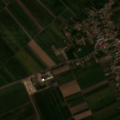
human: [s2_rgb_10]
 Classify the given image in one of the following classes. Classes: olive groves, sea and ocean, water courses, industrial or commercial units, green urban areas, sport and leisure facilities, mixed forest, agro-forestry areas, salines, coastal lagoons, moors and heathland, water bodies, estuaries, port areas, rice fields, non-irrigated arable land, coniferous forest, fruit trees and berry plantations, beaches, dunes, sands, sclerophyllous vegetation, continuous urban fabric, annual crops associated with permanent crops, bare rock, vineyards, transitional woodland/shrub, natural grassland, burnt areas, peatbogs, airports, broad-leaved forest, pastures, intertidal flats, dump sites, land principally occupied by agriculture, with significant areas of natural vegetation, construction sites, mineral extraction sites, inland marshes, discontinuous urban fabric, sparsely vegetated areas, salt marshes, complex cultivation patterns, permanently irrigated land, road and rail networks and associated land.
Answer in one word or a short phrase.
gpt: discontinuous urban fabric, non-irrigated arable land